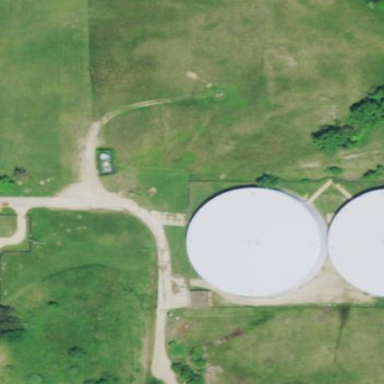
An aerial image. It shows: Utility area.